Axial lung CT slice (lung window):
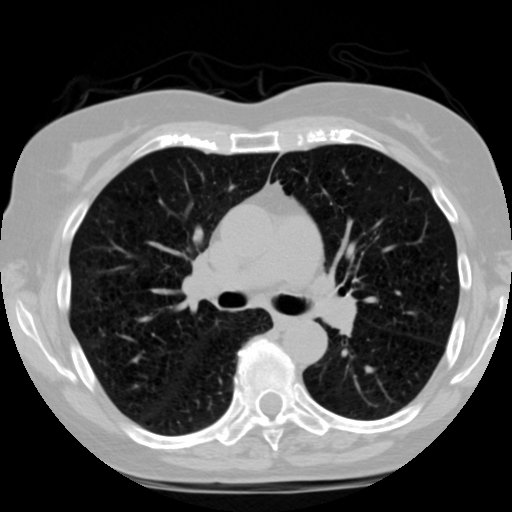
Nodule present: no